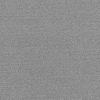
Atmospheric dust classification: dusty